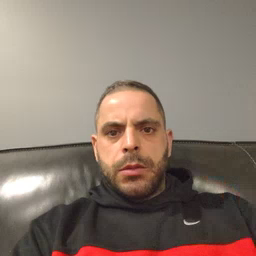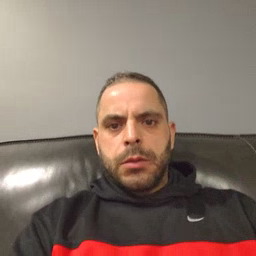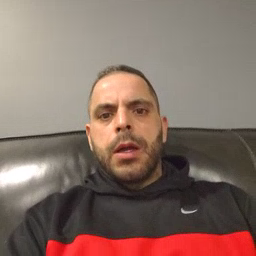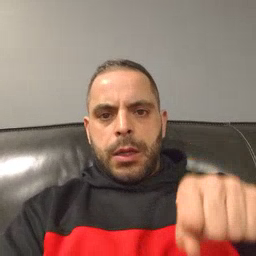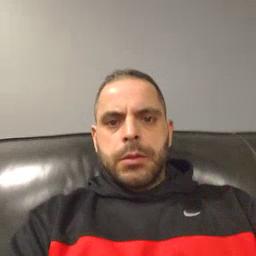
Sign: can